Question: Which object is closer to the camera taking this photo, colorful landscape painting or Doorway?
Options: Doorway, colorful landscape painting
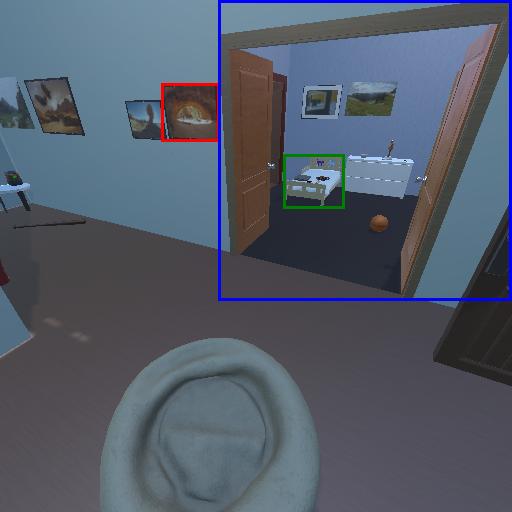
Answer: Doorway